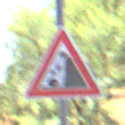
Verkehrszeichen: SteinschlagRechts
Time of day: Midday
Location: Roofed (Underpass)
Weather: Clear
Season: NotSpecified
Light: Natural